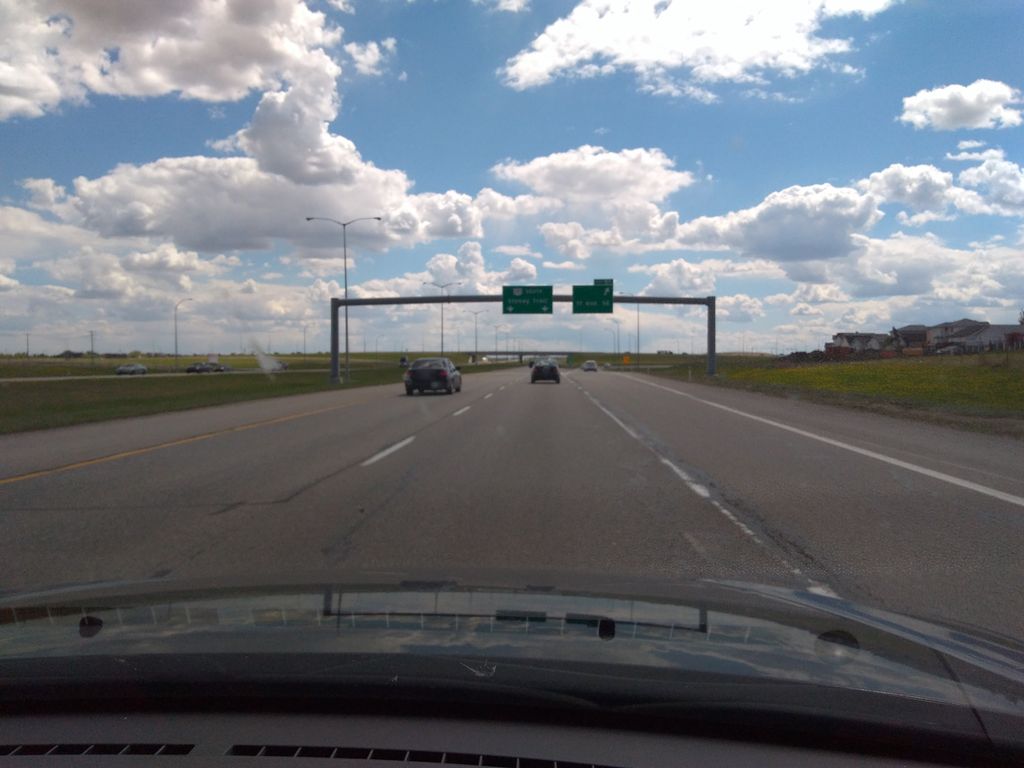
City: calgary